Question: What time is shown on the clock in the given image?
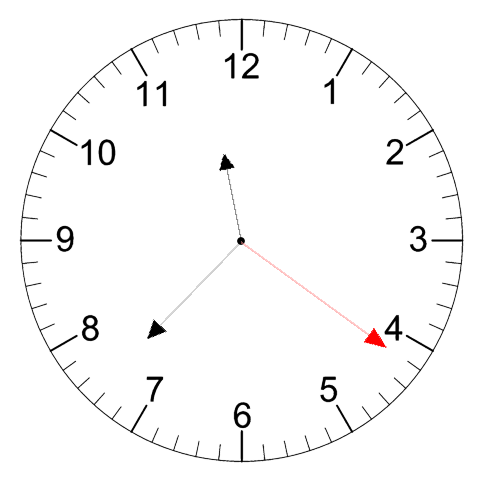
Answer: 11:37:21